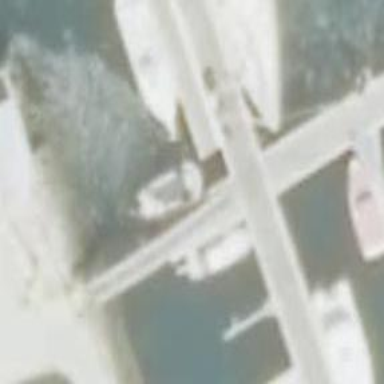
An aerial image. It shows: Man-made pier.